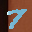
Label: 7